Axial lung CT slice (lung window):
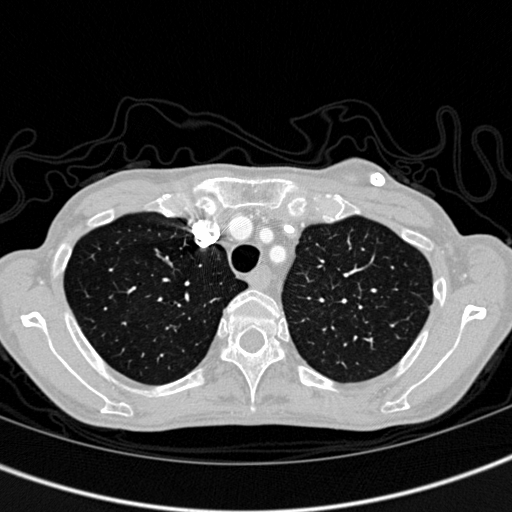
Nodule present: no